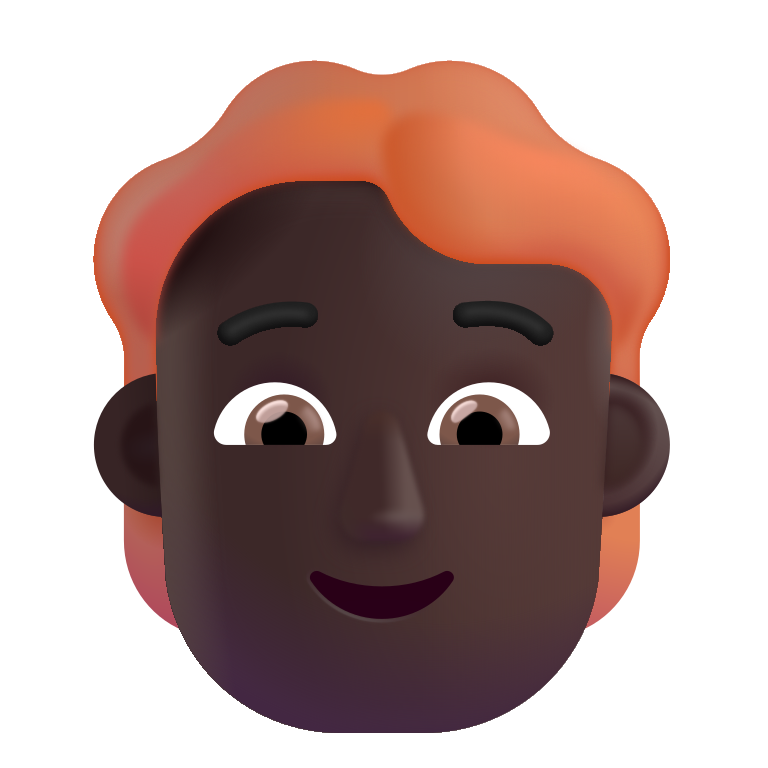
person red hair color dark